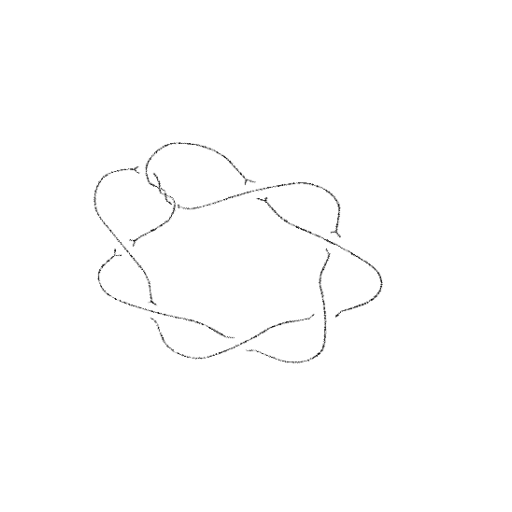
Crossing number: 10